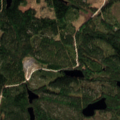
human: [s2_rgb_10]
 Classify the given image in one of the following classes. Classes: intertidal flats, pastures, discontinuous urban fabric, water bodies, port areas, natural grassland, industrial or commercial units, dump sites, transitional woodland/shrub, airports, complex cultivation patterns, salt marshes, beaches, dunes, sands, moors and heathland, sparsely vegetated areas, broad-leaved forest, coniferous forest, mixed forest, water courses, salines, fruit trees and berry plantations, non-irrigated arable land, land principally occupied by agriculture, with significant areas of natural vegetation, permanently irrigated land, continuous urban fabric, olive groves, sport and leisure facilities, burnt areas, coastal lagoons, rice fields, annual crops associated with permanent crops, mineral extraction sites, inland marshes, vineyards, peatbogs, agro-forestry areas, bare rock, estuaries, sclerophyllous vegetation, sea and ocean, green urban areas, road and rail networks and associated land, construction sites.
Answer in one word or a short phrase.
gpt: coniferous forest, transitional woodland/shrub